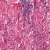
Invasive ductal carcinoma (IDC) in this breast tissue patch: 0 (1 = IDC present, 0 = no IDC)